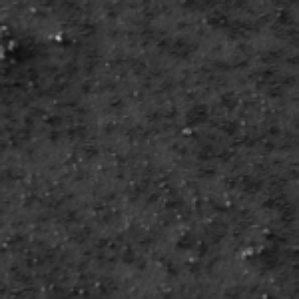
Label: frost